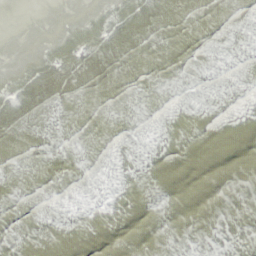
Label: beach